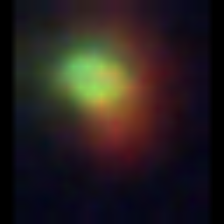
Taxon: NanoPlankton
Group: Other